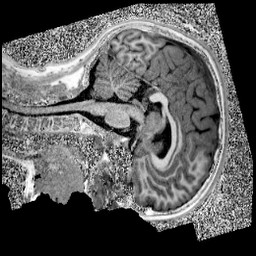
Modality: UNIT1
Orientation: sagittal
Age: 13
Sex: female
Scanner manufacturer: siemens
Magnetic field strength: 3 T
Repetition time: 4 s
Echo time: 0.00299 s